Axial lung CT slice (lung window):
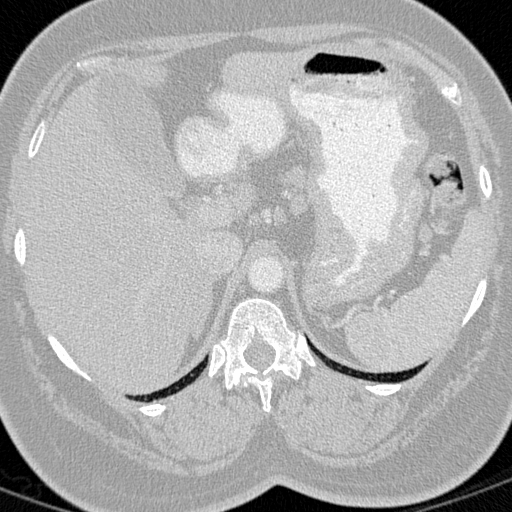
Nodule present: no